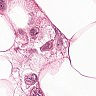
Metastatic tissue present: yes